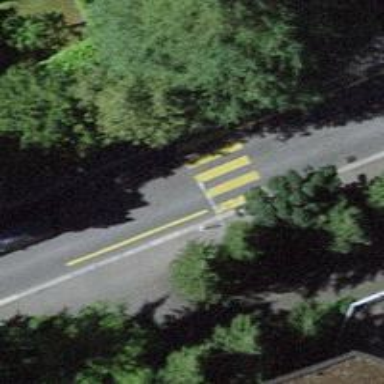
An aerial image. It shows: Kerb barrier.